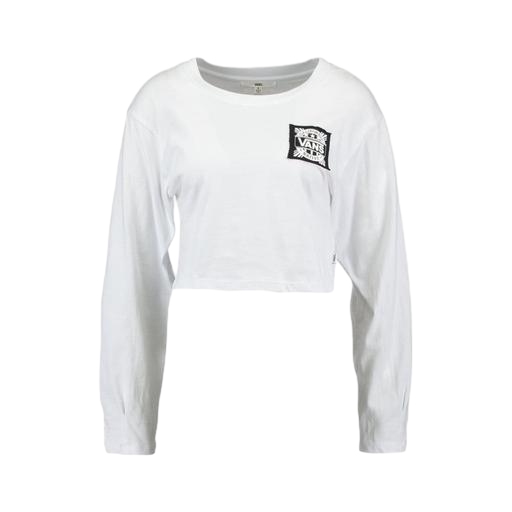
white graphic long-sleeve tee, ls tee, strap sleeves crop shirt new york logo, white background